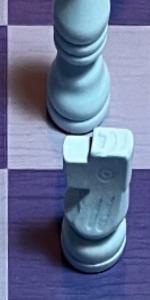
Label: Knight_White